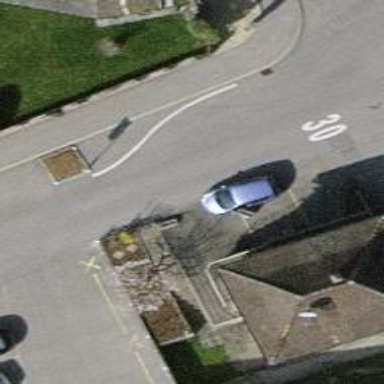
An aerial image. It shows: Bump for traffic calming.